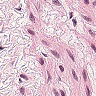
Metastatic tissue present: no